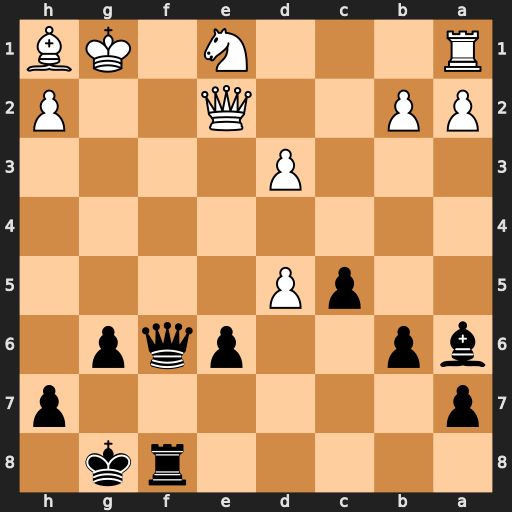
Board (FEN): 5rk1/p6p/bp2pqp1/2pP4/8/3P4/PP2Q2P/R3N1KB
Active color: b
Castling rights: -
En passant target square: -
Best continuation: Qd4+ Kg2 Qxd5+